Aerial crown-view tile of a tropical tree (Barro Colorado Island, Panama), acquired 20240611:
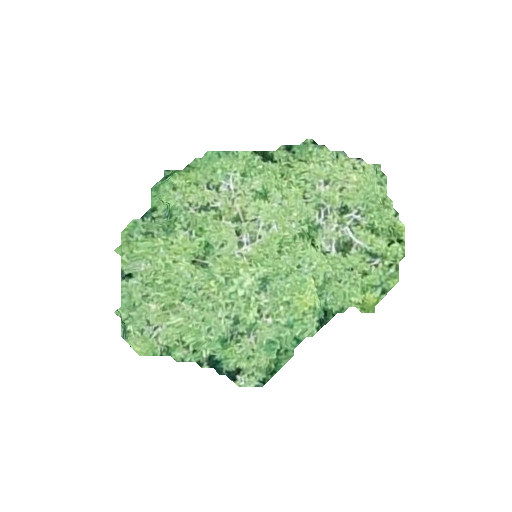
Species: Genipa americana
GBIF accepted scientific name: Genipa americana
Crown area: 78.768 m²